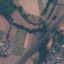
Land use / land cover class: Highway